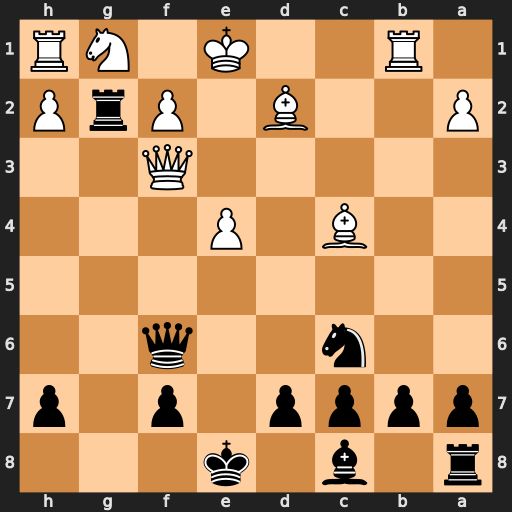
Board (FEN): r1b1k3/pppp1p1p/2n2q2/8/2B1P3/5Q2/P2B1PrP/1R2K1NR
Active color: b
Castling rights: Kq
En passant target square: -
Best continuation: Rxg1+ Rxg1 Qxf3